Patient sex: F
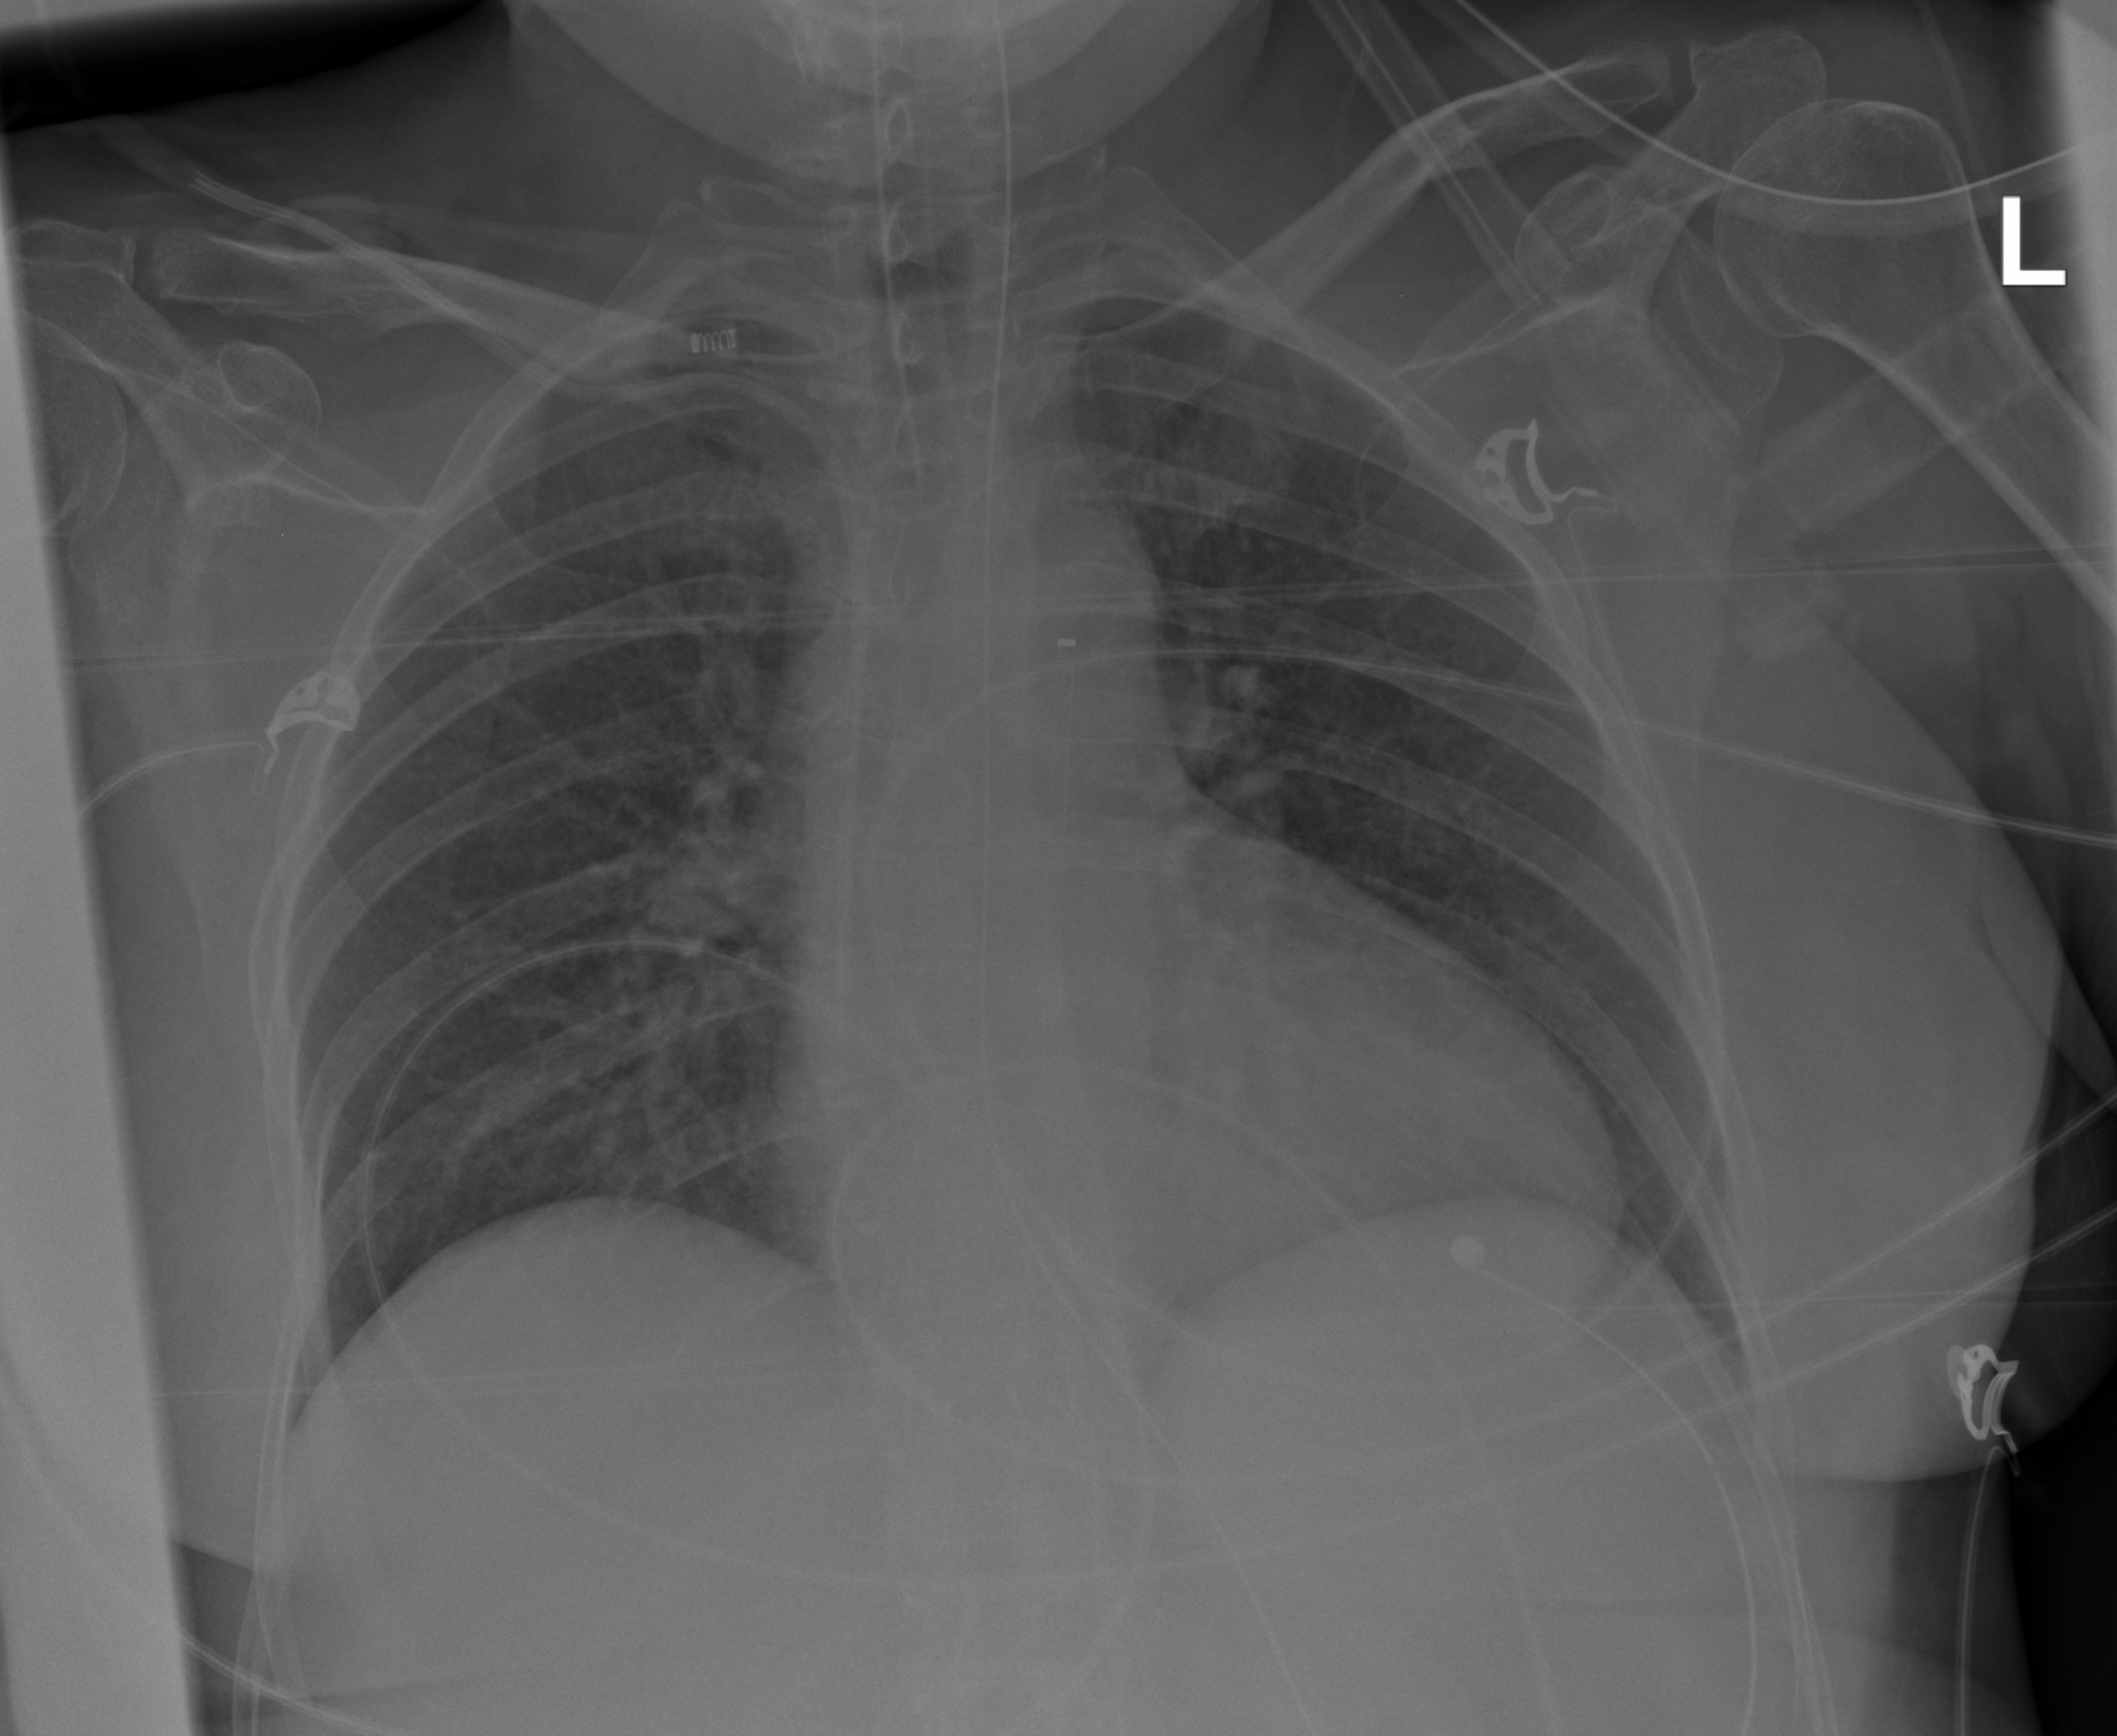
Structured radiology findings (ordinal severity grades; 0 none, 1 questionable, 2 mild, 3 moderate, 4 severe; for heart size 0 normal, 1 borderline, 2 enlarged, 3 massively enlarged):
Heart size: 1
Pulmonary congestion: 0
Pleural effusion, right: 0
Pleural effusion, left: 0
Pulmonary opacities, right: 1
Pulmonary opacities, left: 0
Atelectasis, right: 0
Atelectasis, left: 0